Question: I have a 'gridview' on a 'aspx' page with pagination enabled. this 'gridview' contains some data fields from a database and a 'check-box' for each row.

Now, I read on this post: <URL> that to be able to loop through all the rows on all the pages of the 'gridview', I have to disable the pagination, rebind the 'gridview', loop through all rows, re-enable the pagination and finally rebind the gridview.
I started out wondering whether the check-box option will be remembered if I rebind the 'datasource' before looping through all the rows, but quickly determined that even going from one page to the next page then back again the 'check-box' option is lost.
I need to have a 'gridview' with pagination and a 'check-box' on each row, then loop through the entire 'gridview' on the click of a button and do some action depending on the 'check-box' option.
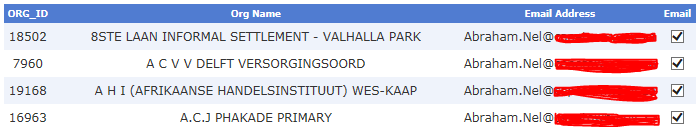
Answer: Its not possible with the GridView natively. But there are many methods to simulate the same behaviour. One method will be to handle the issue on the PageIndexChanging event like this.
'''
protected void OriginalTable_PageIndexChanging(object sender, GridViewPageEventArgs e)
{
var selectedIDs = (Session["CheckedIDs"] != null) ?
Session["CheckedIDs"] as List<int> : new List<int>();
//we are now at current page. set the checked ids to a list
foreach (GridViewRow row in OriginalTable.Rows)
{
//get the checkbox in the row ( "HasEmail" is the name of the asp:CheckBox )
var emailCheckBox = row.FindControl("HasEmail") as CheckBox;
//gets the primary key of the corresponding row
var rowOrgID = Convert.ToInt32(OriginalTable.DataKeys[row.RowIndex].Value);
//is row org_id in the selectedIDs list
var isRowIDPresentInList = selectedIDs.Contains(rowOrgID);
// add to list
if (emailCheckBox.Checked && !isRowIDPresentInList)
{
selectedIDs.Add(rowOrgID);
}
//remove from list
if (!emailCheckBox.Checked && isRowIDPresentInList)
{
selectedIDs.Remove(rowOrgID);
}
}
OriginalTable.PageIndex = e.NewPageIndex;
BindTable();
//we are now at the new page after paging
//get the select ids and make the gridview checkbox checked accordingly
foreach (GridViewRow row in OriginalTable.Rows)
{
var emailCheckBox = row.FindControl("HasEmail") as CheckBox;
var rowOrgID = Convert.ToInt32(OriginalTable.DataKeys[row.RowIndex].Value);
if (selectedIDs.Contains(rowOrgID))
{
emailCheckBox.Checked = true;
}
}
Session["CheckedIDs"] = (selectedIDs.Count > 0) ? selectedIDs : null;
}
'''
Here we are using 'Session' to maintain the values across pages. As an added advantage you will get the checked values in any other event by accessing the session variable.
---
If you already have pre-populated HasEmail field, do this to set the values at initialization
'''
private void BindTable()
{
DataTable table = GetTableFromDatabase();
var selectedIDs = table.AsEnumerable()
.Where(r => r.Field<bool>("HasEmail"))
.Select(r => r.Field<int>("ORG_ID"))
.ToList();
if (selectedIDs != null && selectedIDs.Count > 0)
Session["CheckedIDs"] = selectedIDs;
OriginalTable.DataSource = table;
OriginalTable.DataBind();
}
'''